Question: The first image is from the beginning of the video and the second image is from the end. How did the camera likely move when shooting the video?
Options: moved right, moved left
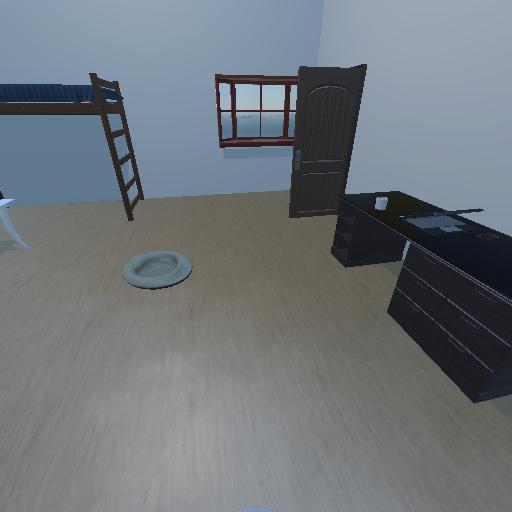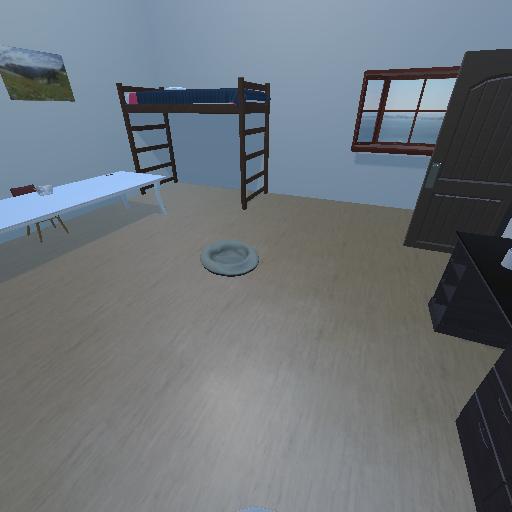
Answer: moved right